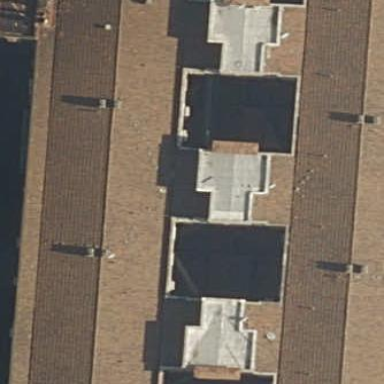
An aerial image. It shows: Image showing building with apartments.